Question: How can you overlay text over an image with a background, like this

'''
<div id="slider" class="nivoSlider">
<img src="images/slide1.jpg"/>
</div>
'''
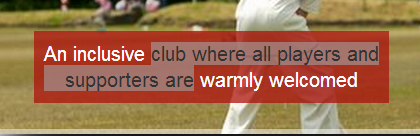
Answer: Like this <URL>
'''
<div>
<h4>Lorem ipsum dolor sit amet, consectetur adipisicing elit. In, placeat!</h4>
<img src="http://rack.0.mshcdn.com/media/ZgkyMDE0LzA4LzI0LzVkL21pbGV5ZG9nLmEzMDVjLmpwZwpwCXRodW1iCTk1MHg1MzQjCmUJanBn/1750ef37/ade/miley-dog.jpg">
</div>
'''
## css
'''
div{position: relative;
margin: 35px;
width: 500px;
height: 300px;
overflow: hidden;
}
h4{
background-color: rgba(174, 0, 0, 0.51);
position: absolute;
bottom: 30px;
left: 30px;
width: 300px;
padding: 20px;
display: block;
color: white;
font-size: 24px;
}
'''